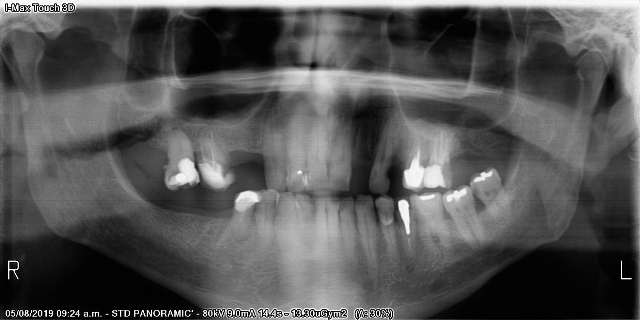
adult